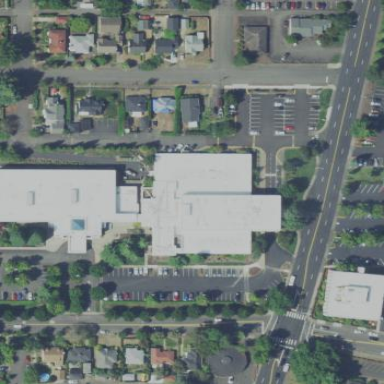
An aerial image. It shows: Hospital building.